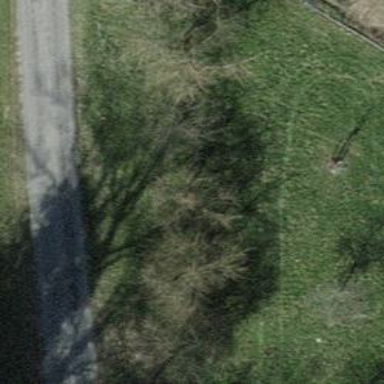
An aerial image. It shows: Single tag "natural: tree."